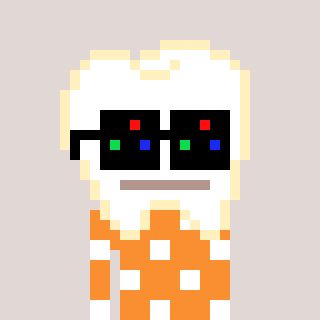
a pixel art character with square black sunglasses, a tooth-shaped head and a orange-colored body on a warm background